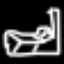
Label: bed